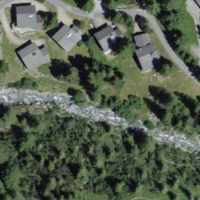
EUNIS habitat code: 43
Species observed at this site:
Certhia brachydactyla
Plantago media
Picus viridis
Fringilla coelebs
Lophophanes cristatus
Periparus ater